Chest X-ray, PA view. Patient: 23 years old, sex M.
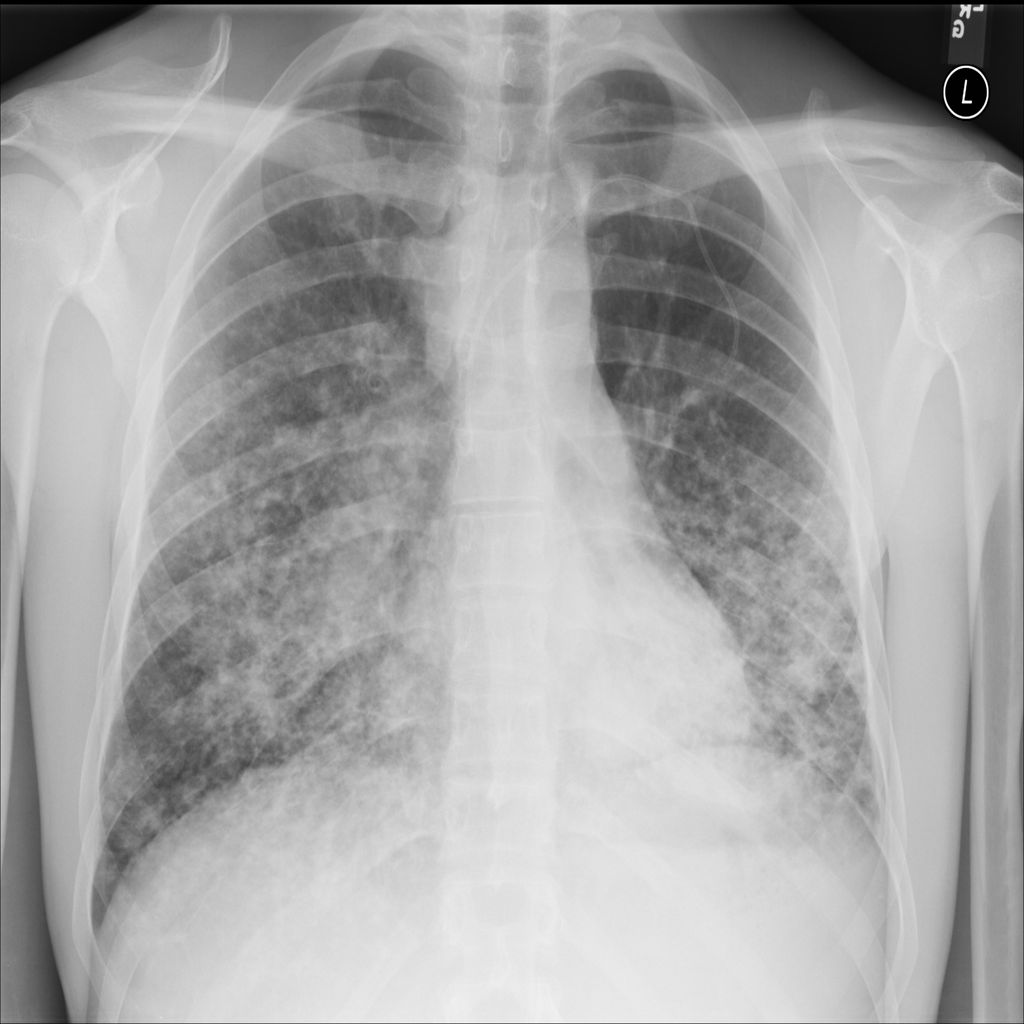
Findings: Infiltration, Nodule